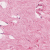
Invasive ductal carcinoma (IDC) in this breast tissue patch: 0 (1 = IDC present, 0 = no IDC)